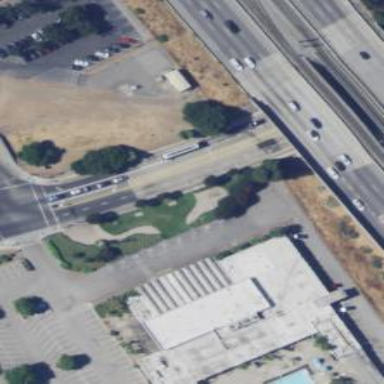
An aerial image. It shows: Primary highway with separate sidewalk.